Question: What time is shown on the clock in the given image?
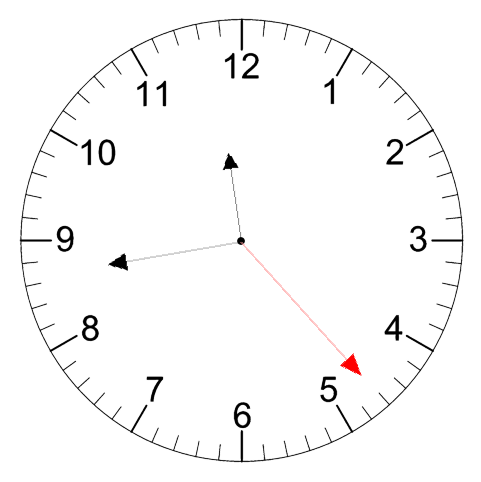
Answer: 11:43:23